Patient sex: F
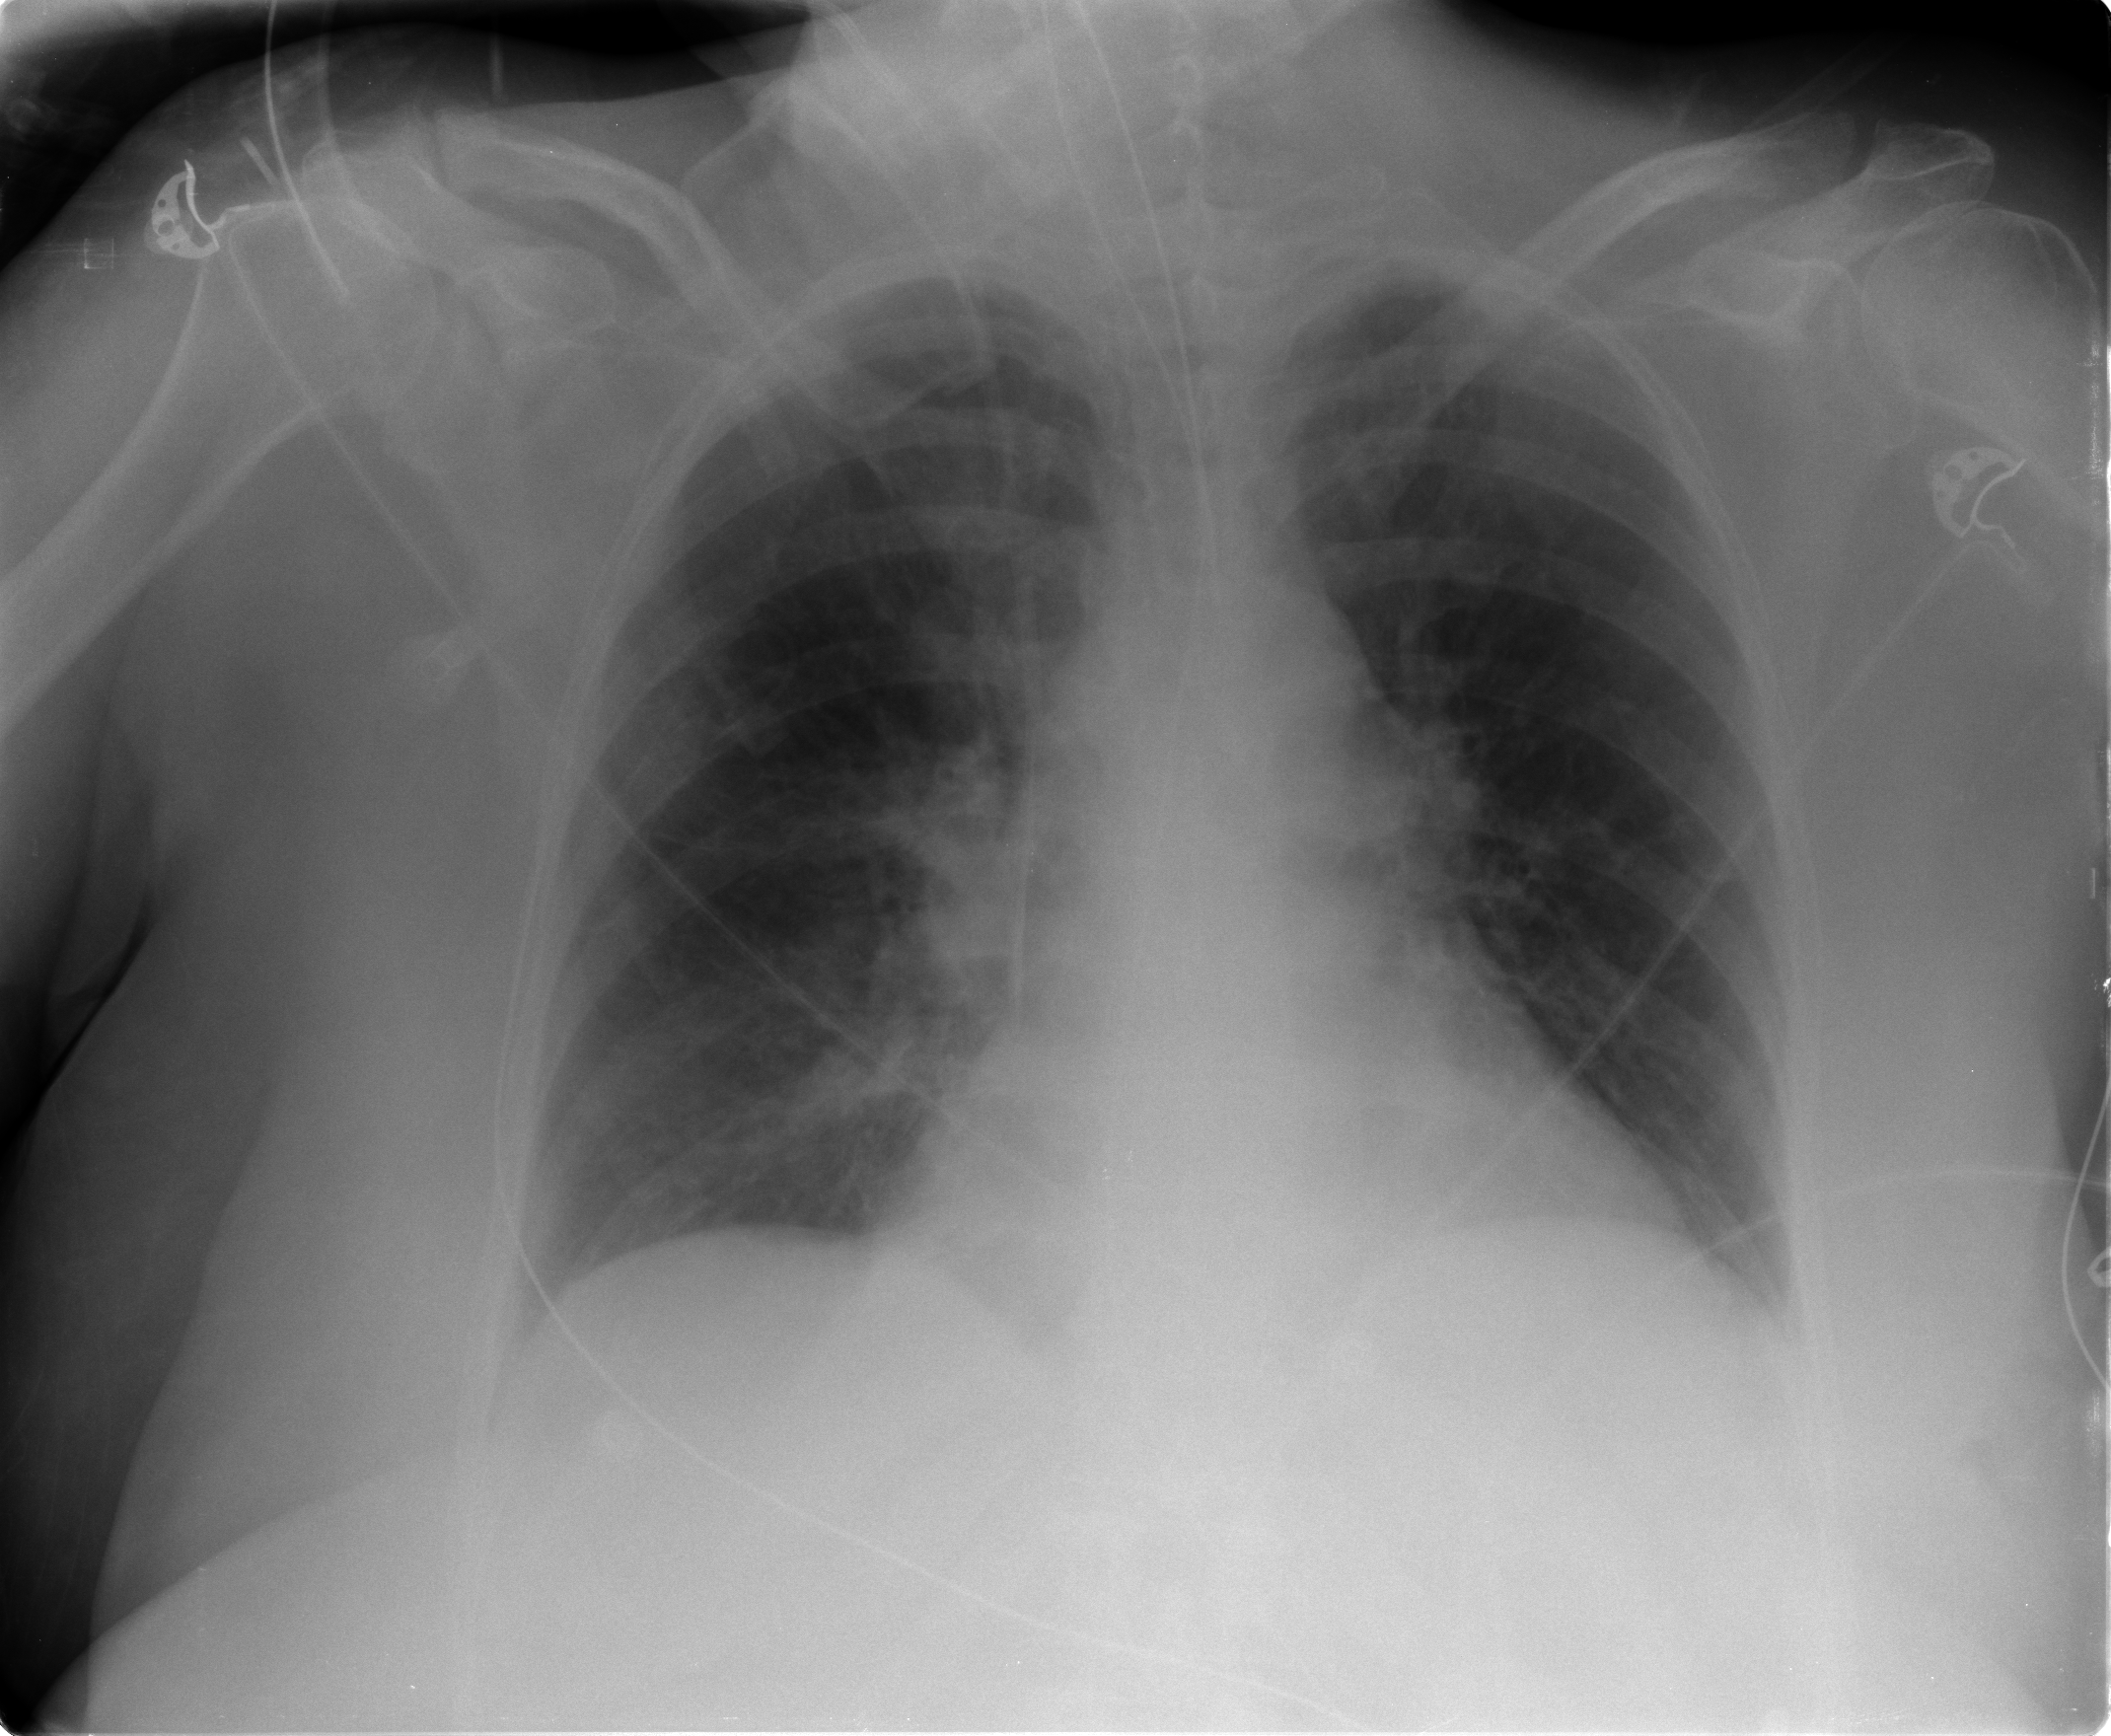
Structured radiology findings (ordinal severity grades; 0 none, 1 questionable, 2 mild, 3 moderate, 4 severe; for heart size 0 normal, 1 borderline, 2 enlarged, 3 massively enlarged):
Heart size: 1
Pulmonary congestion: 1
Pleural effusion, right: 0
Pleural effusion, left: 0
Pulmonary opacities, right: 0
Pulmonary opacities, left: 0
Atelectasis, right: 0
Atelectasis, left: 0